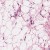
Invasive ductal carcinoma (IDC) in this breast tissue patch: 0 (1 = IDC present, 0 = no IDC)